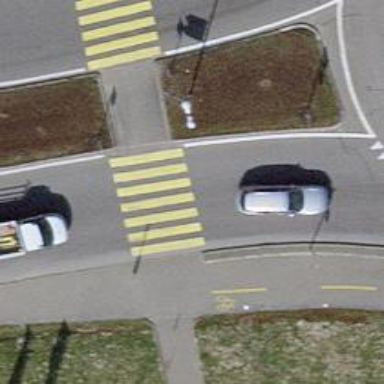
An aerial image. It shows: Marked road crossing.